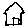
Label: house